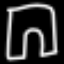
Label: pants